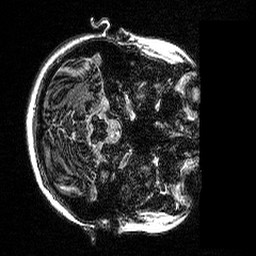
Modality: MP2RAGE
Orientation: axial
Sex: female
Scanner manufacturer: siemens
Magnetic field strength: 3 T
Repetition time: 5 s
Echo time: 0.00292 s